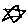
Label: star